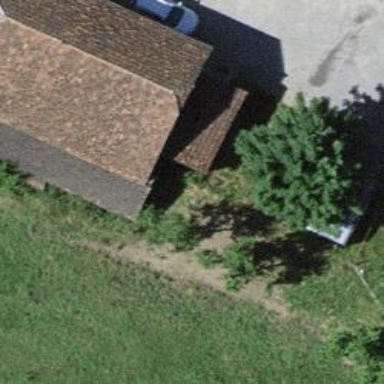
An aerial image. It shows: Farm auxiliary building.